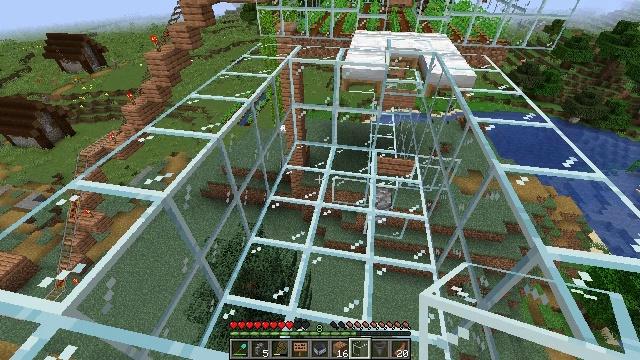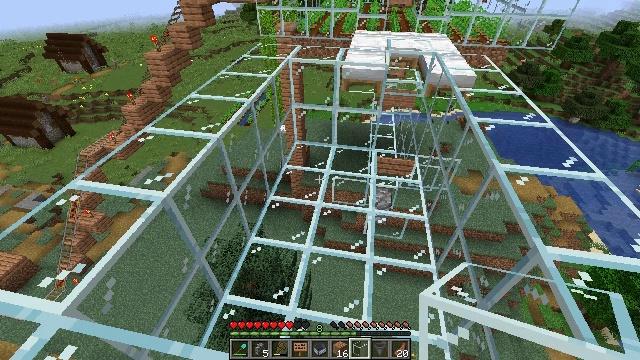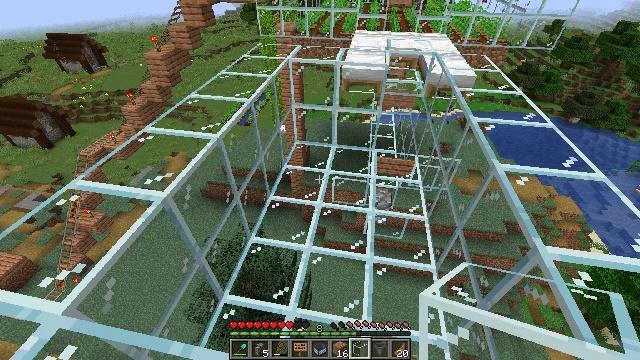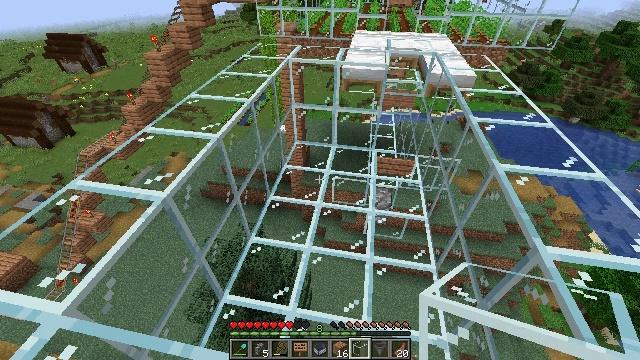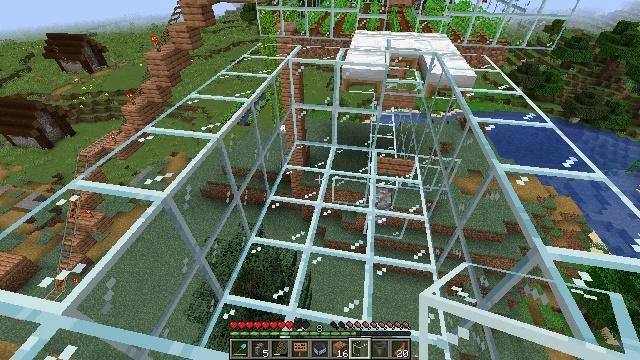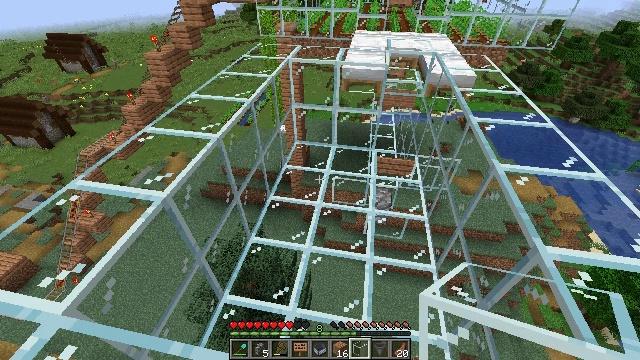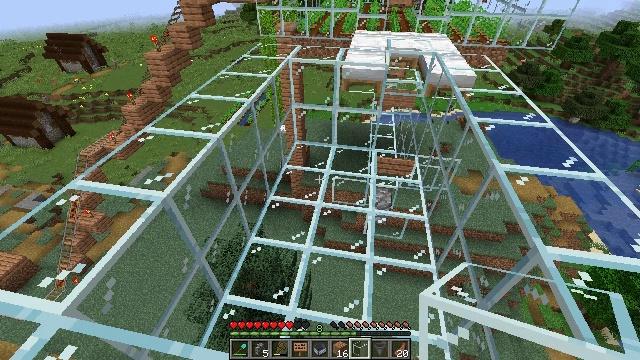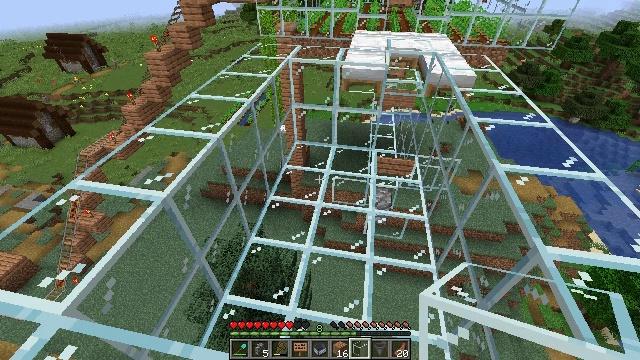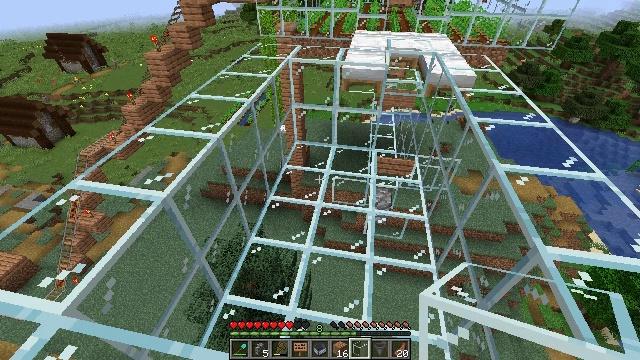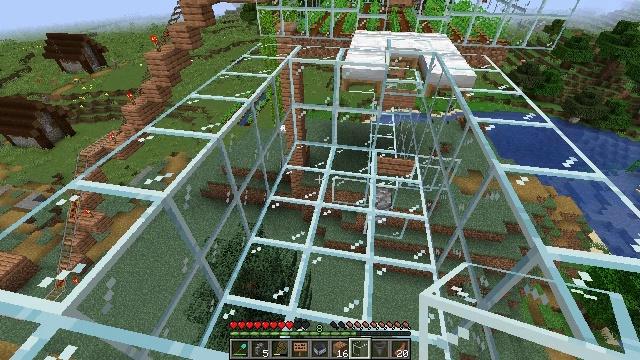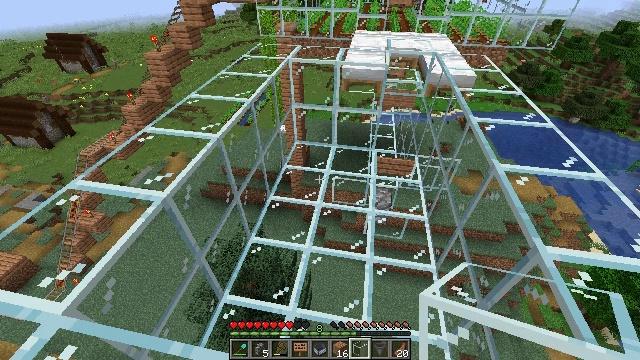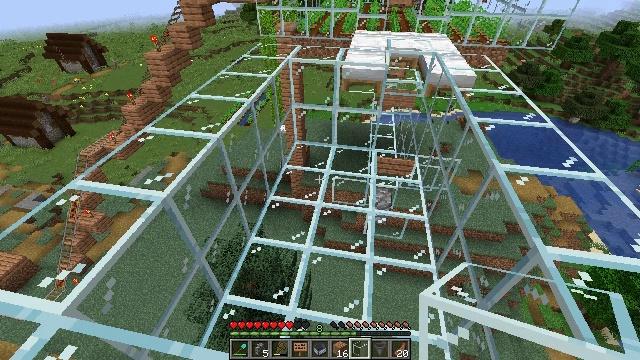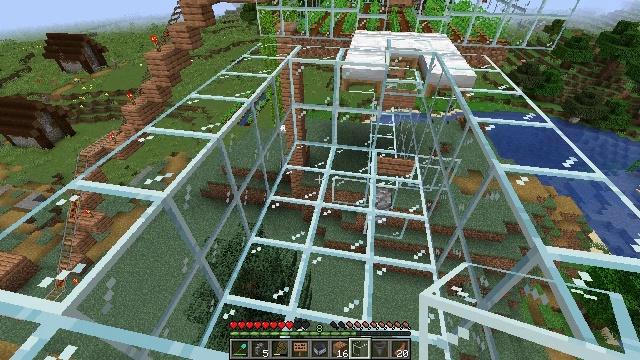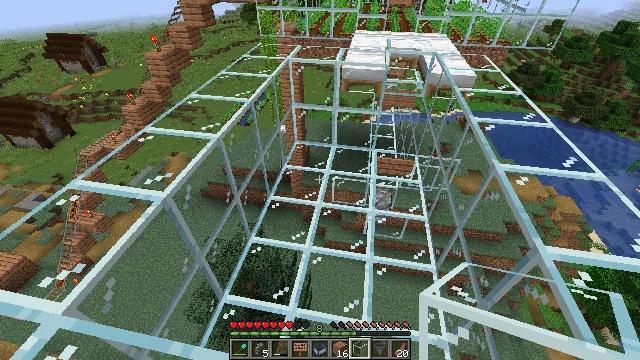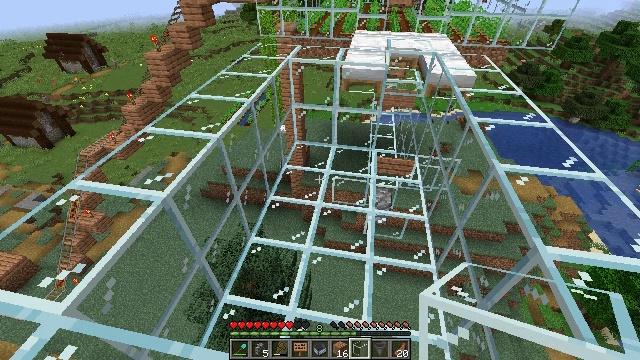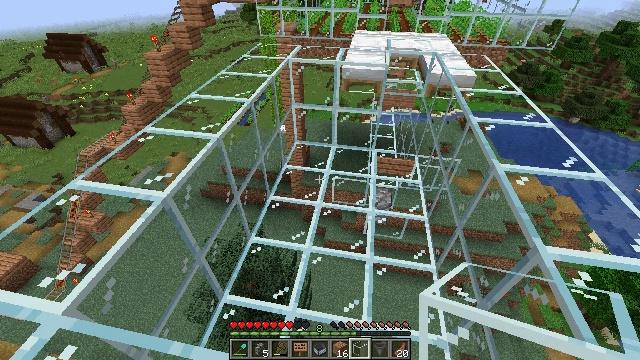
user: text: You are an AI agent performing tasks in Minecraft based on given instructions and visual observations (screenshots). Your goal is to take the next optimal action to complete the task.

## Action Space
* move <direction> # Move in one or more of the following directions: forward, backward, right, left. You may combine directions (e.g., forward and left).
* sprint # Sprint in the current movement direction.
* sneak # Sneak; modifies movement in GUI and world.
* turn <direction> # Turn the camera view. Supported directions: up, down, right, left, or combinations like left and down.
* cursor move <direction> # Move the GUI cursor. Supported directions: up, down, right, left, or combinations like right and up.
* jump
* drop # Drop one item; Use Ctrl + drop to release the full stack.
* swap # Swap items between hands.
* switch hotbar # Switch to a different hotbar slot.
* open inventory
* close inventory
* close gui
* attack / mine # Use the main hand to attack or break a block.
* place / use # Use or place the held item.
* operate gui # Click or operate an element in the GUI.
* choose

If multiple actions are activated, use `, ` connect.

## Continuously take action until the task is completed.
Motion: motion action
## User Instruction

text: Break the jungle planks to recycle them.
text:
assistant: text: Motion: no_op
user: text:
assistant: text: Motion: no_op
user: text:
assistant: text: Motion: no_op
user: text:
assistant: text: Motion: no_op
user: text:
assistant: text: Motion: no_op
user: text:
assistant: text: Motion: no_op
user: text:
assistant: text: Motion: no_op
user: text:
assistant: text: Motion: no_op
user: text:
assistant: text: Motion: no_op
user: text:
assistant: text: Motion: no_op
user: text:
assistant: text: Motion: no_op
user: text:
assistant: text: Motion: no_op
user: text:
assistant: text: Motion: no_op
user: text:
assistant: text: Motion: no_op
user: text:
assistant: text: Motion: no_op
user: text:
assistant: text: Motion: no_op
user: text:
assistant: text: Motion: no_op
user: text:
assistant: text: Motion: no_op
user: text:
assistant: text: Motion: no_op
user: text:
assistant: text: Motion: no_op
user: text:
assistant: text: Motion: no_op
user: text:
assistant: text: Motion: no_op
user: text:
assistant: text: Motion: no_op
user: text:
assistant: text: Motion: no_op
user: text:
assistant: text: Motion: no_op
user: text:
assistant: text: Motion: no_op
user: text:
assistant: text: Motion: no_op
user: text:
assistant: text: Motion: no_op
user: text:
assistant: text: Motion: no_op
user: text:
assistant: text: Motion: no_op